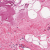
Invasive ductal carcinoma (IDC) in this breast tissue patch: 0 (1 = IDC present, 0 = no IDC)